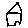
Label: house